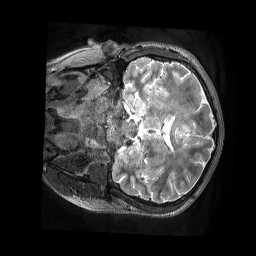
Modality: T2w
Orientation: coronal
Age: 24
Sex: male
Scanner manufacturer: siemens
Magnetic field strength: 3 T
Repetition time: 3.2 s
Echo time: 0.562 s